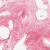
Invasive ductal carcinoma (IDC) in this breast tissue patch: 0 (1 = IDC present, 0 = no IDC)